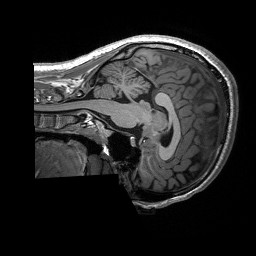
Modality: T1w
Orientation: sagittal
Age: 23
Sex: female
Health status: healthy
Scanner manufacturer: siemens
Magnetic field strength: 3 T
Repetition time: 2.53 s
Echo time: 0.00227 s